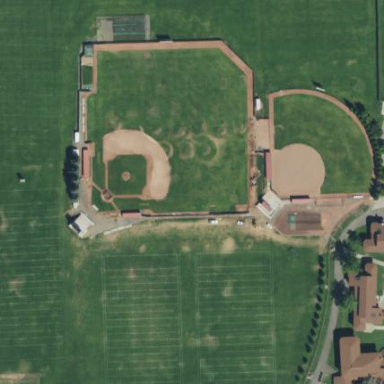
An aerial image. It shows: Baseball pitch for leisure land activities.